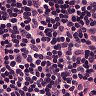
Metastatic tissue present: no